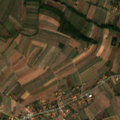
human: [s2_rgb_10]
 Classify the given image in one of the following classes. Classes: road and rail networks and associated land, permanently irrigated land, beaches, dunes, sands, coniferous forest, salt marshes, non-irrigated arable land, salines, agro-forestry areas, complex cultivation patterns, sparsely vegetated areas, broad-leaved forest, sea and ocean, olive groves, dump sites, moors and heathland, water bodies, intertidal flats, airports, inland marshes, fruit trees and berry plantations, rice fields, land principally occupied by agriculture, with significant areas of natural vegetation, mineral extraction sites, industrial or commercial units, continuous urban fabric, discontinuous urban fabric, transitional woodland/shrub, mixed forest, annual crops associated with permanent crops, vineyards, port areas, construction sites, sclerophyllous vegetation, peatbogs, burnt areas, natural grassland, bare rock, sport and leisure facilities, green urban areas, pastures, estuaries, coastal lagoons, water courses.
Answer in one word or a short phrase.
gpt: discontinuous urban fabric, non-irrigated arable land, complex cultivation patterns, land principally occupied by agriculture, with significant areas of natural vegetation